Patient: sex M, age 42
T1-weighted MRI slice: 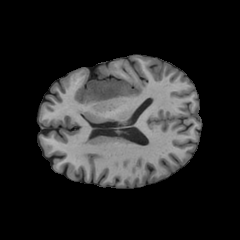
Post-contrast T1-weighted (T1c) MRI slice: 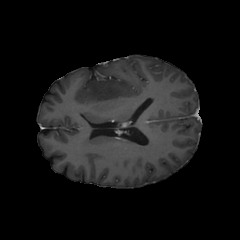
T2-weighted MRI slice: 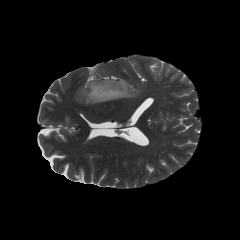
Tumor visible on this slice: yes
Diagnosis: Astrocytoma, IDH-mutant
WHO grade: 4